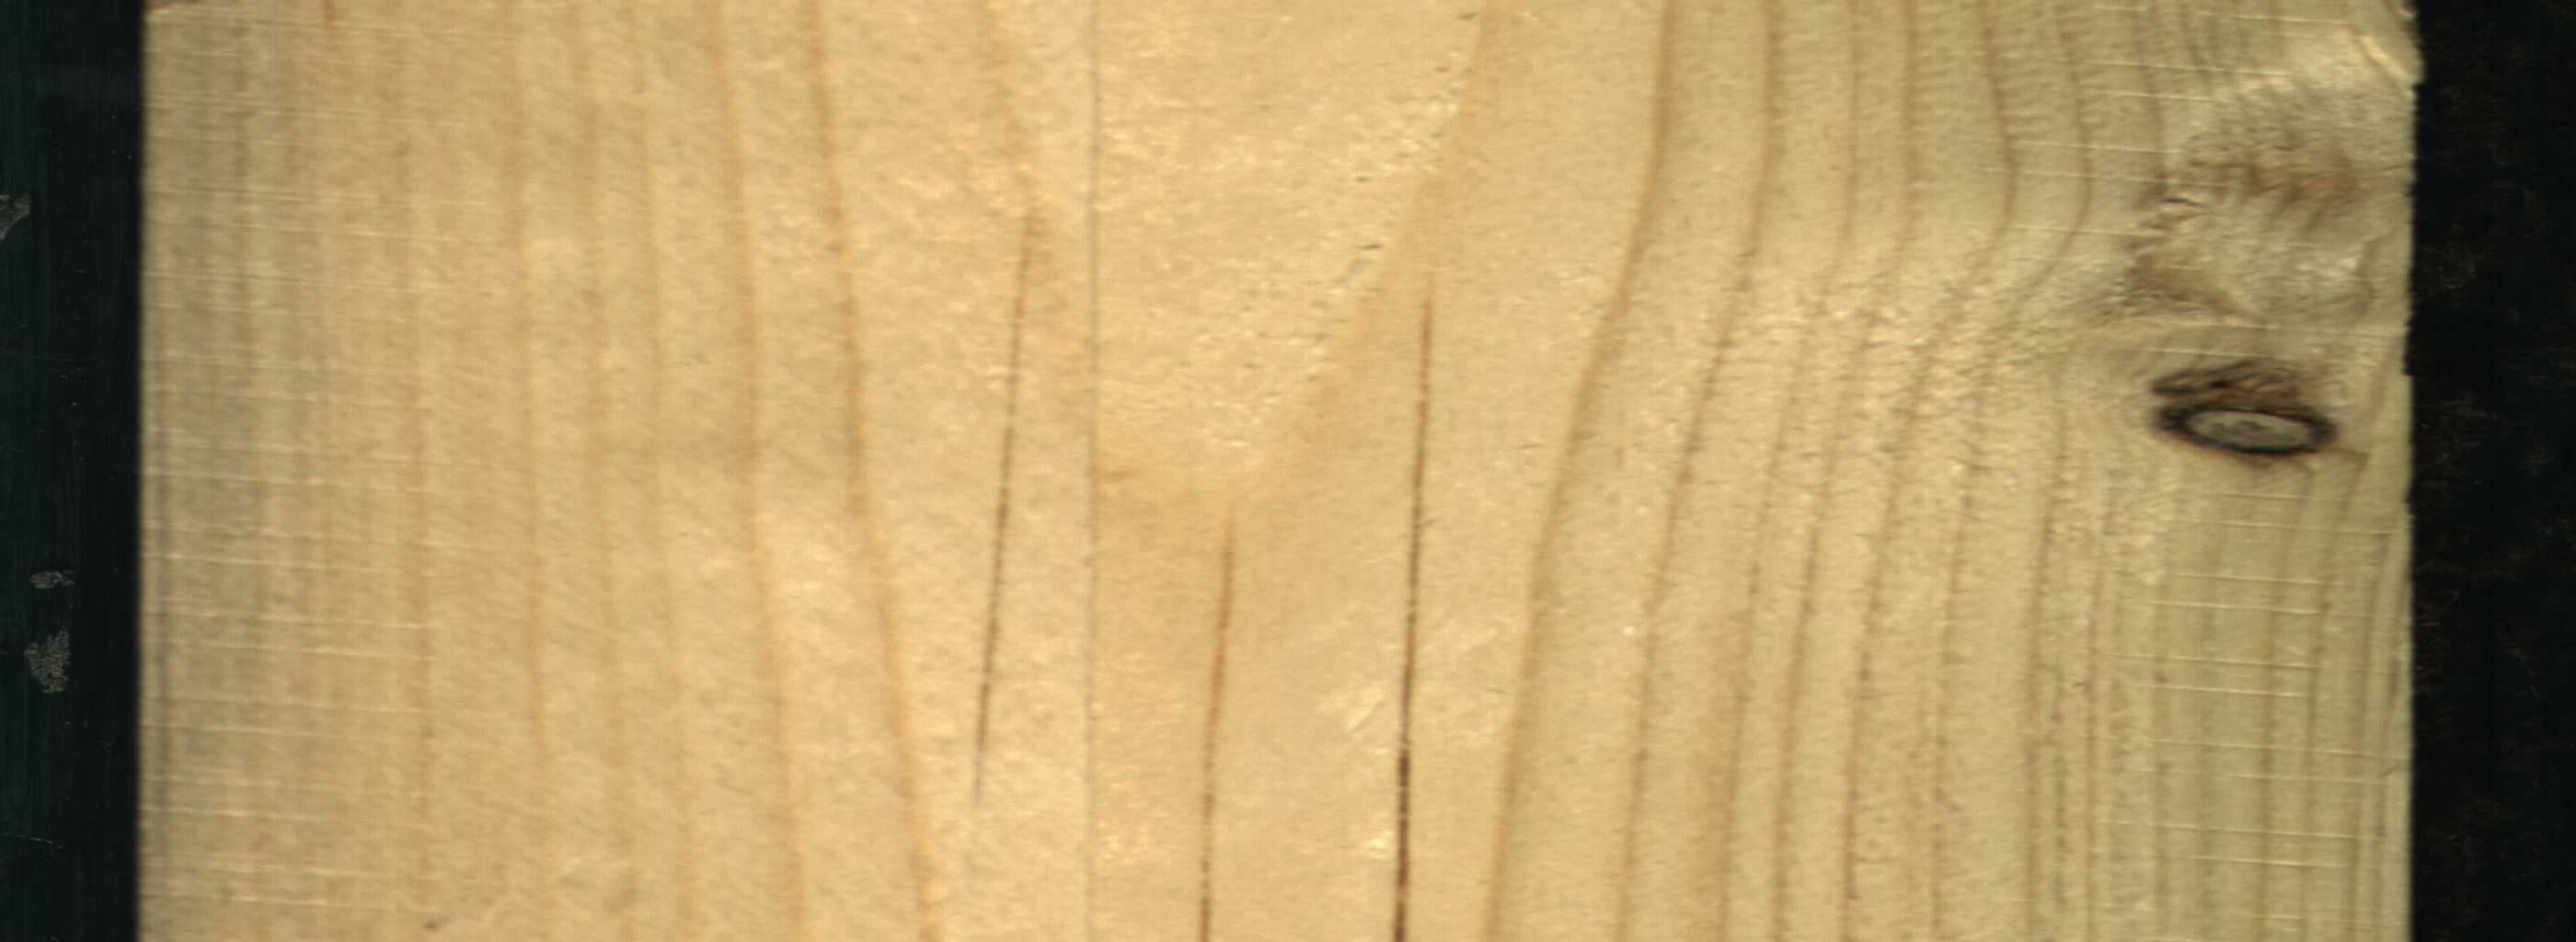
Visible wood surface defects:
resin
resin
resin
Dead_Knot